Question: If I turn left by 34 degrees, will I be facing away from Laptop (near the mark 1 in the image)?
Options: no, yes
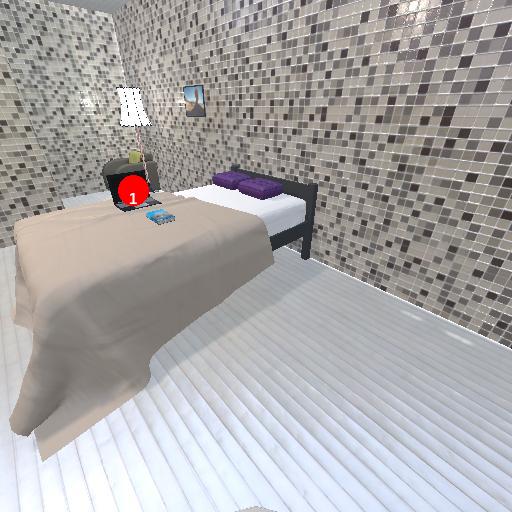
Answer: no